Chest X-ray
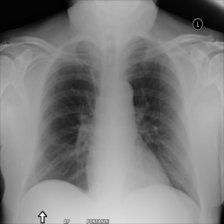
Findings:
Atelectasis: negative
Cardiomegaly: negative
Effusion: negative
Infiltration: negative
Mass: negative
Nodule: negative
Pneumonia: negative
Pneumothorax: negative
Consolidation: negative
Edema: negative
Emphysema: negative
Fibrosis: negative
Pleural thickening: negative
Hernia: negative